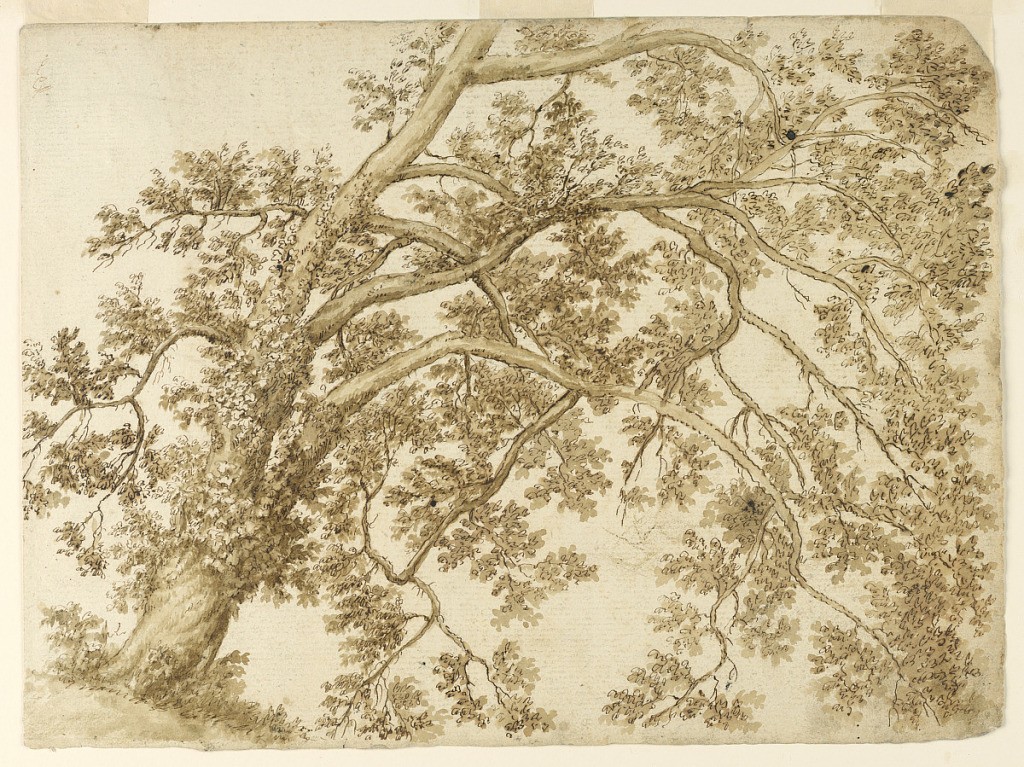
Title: Study of a Tree
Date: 18th century
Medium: Black chalk, pen and ink, brush and bistre on paper
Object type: Drawing
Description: Detailed study of a tree lies on a diagonal axis across the paper, the trunk at left and branches at right.